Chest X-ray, PA view. Patient: 10 years old, sex F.
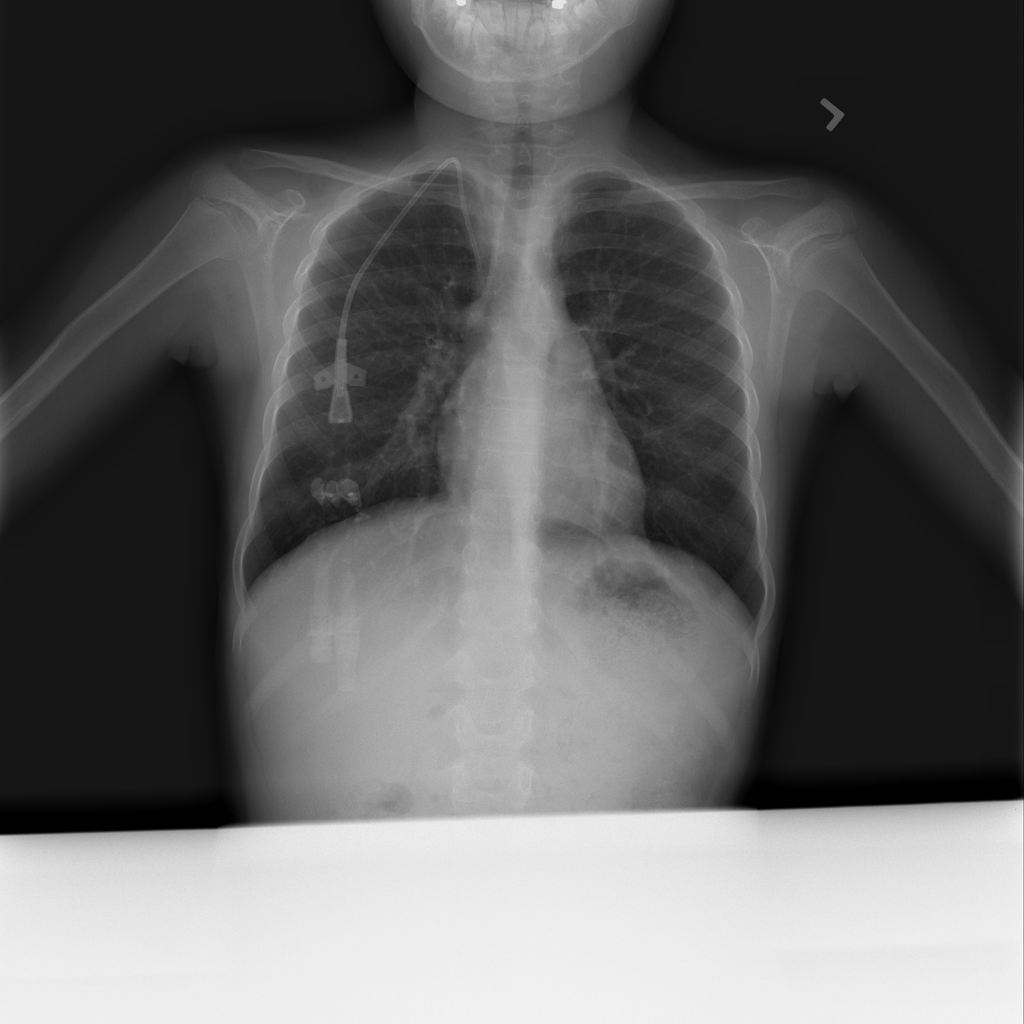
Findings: No Finding